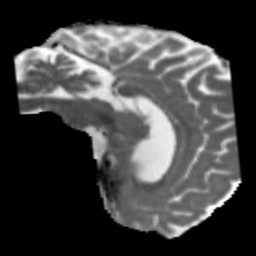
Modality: MD
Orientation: sagittal
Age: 41
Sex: male
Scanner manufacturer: siemens
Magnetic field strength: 3 T
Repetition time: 5.47 s
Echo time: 0.0854 s